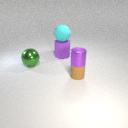
large green metal sphere to the left of large purple rubber cylinder